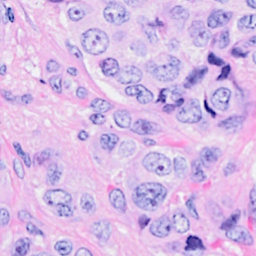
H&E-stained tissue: Breast